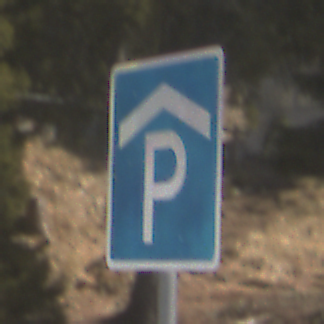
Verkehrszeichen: Parkhaus
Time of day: Midday
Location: Outdoor (Nature)
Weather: PartlyCloudy
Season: NotSpecified
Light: Natural